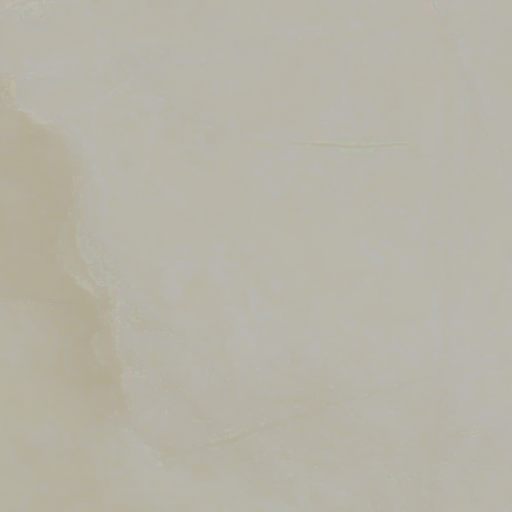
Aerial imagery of plain(s) in California named Ivanpah Lake containing grassland and barren land